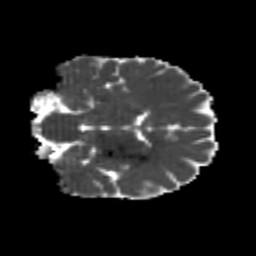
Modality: MD
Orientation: coronal
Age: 24
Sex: male
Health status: healthy
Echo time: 0.074 s